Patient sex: M
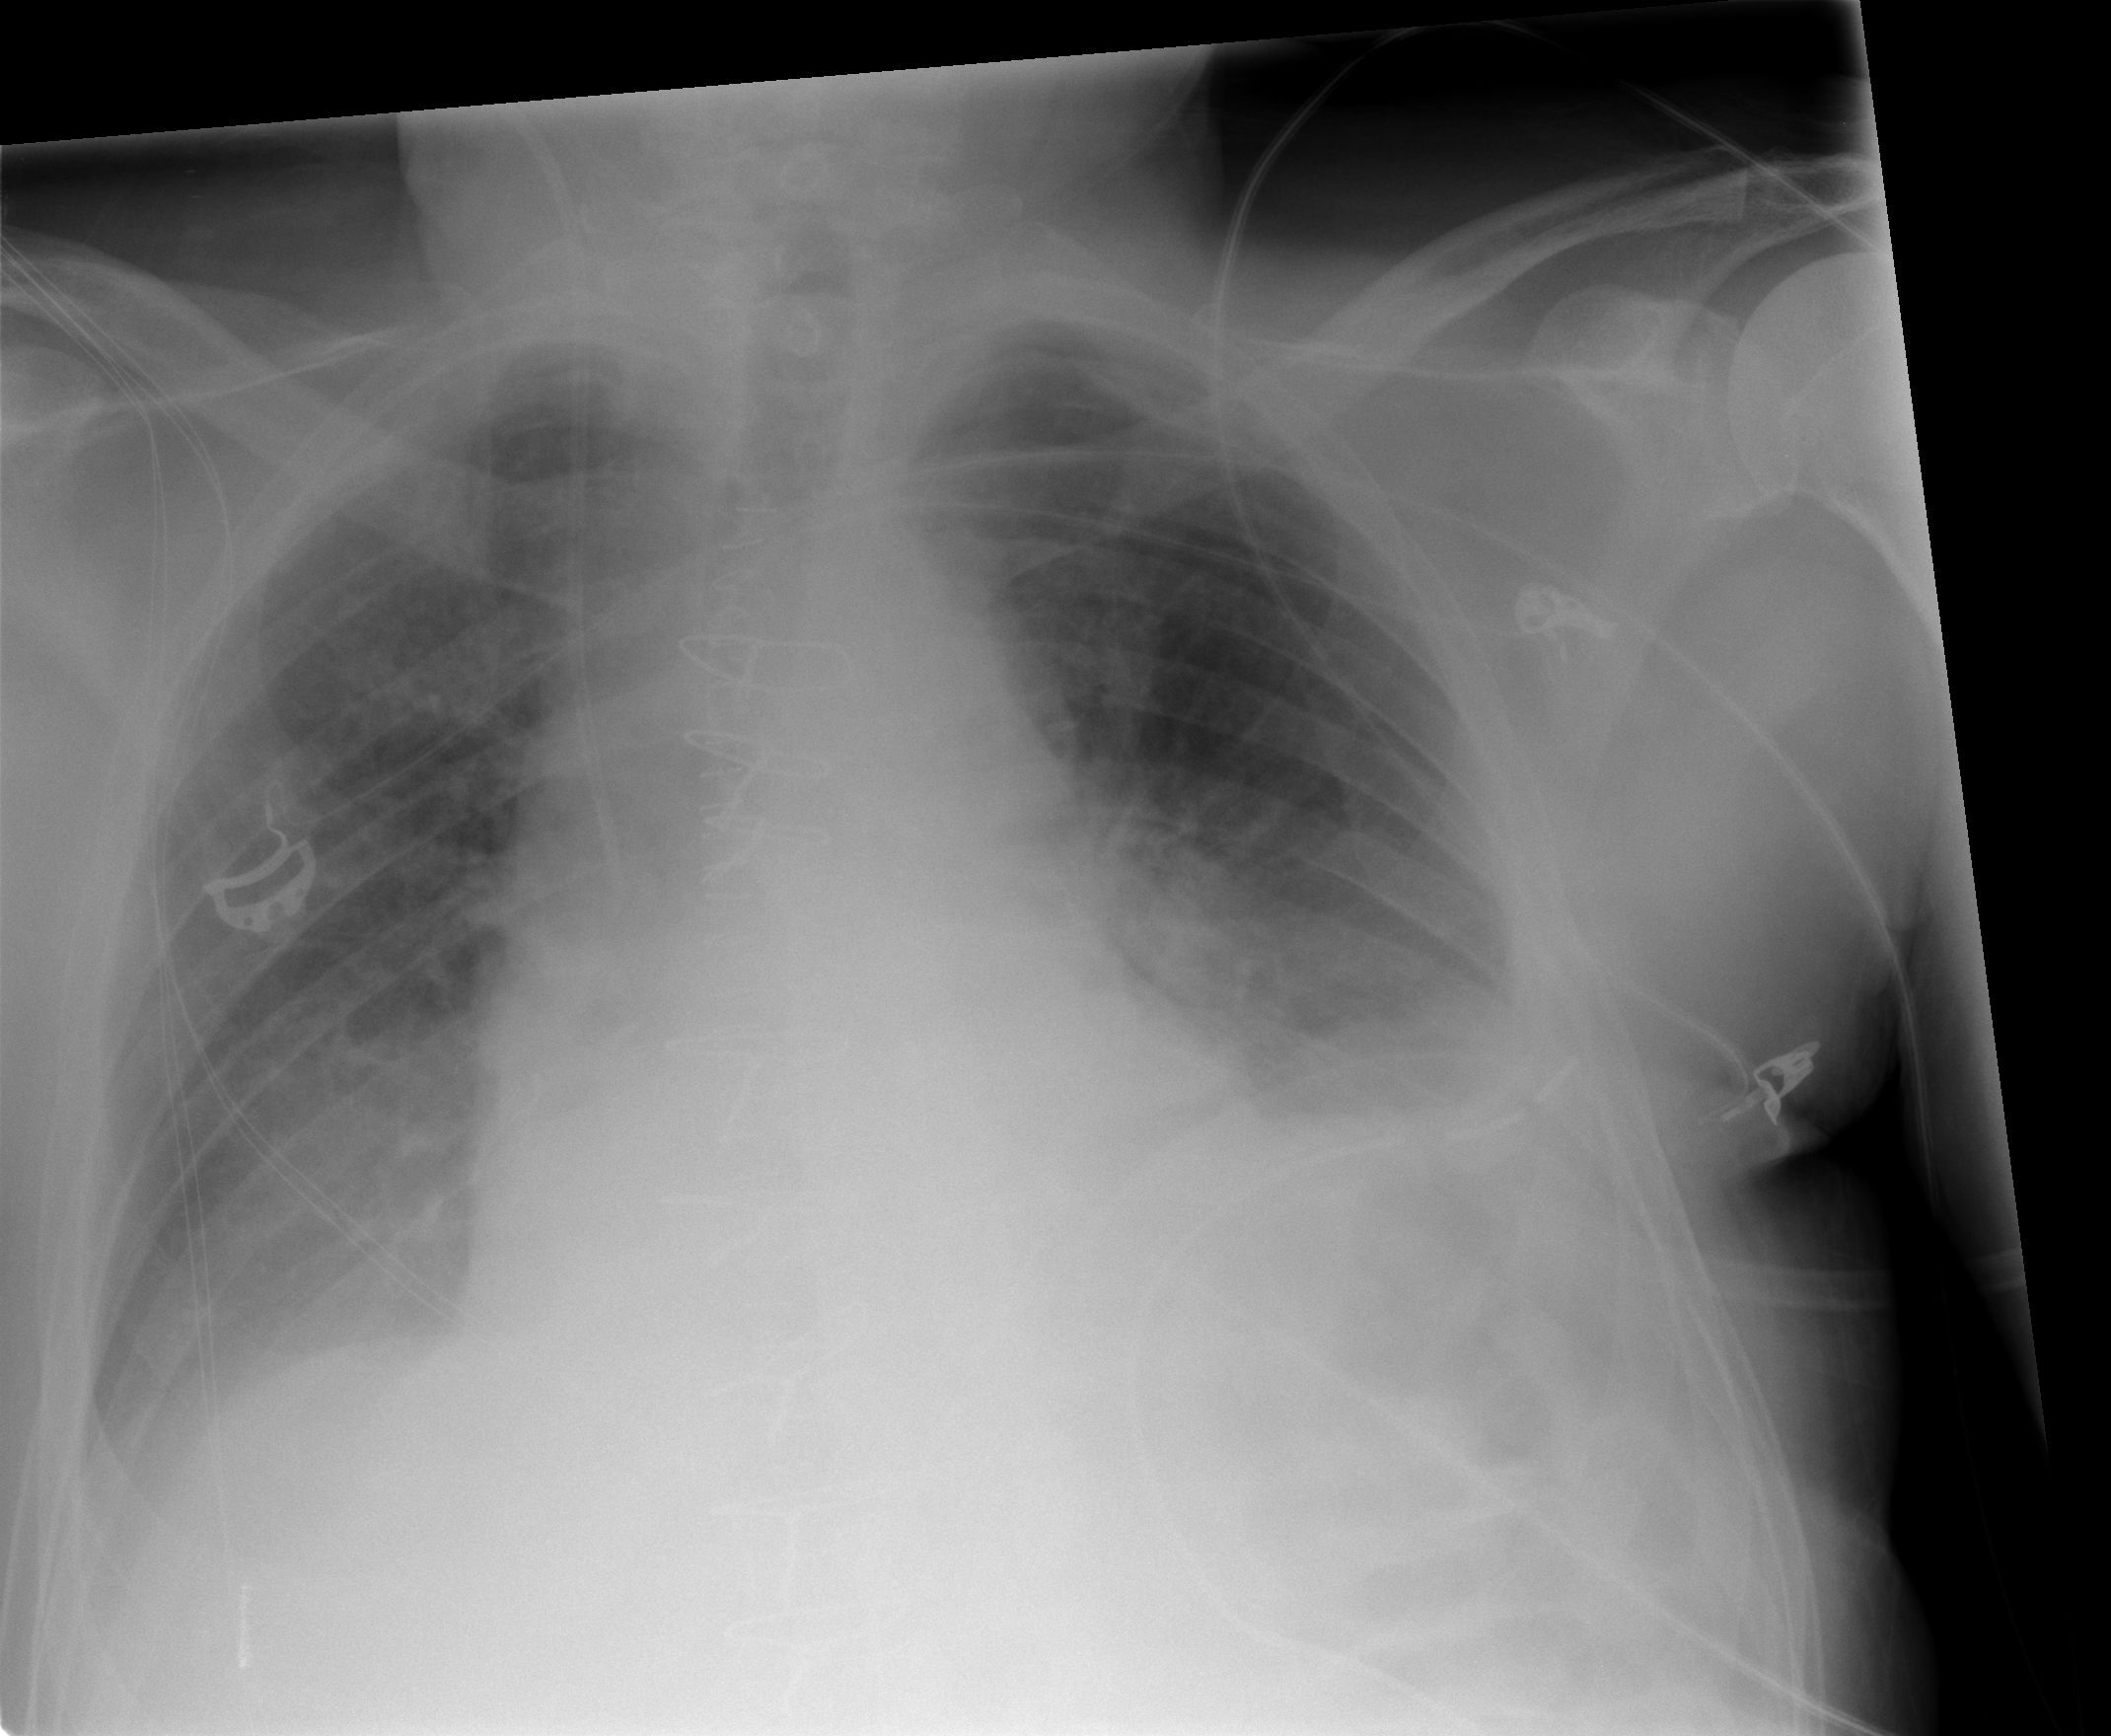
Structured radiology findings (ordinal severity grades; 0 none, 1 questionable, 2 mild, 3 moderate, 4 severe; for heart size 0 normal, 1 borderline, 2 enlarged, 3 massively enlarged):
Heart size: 0
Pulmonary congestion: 0
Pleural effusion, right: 2
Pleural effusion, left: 2
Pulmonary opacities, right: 0
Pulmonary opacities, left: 0
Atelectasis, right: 2
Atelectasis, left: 2